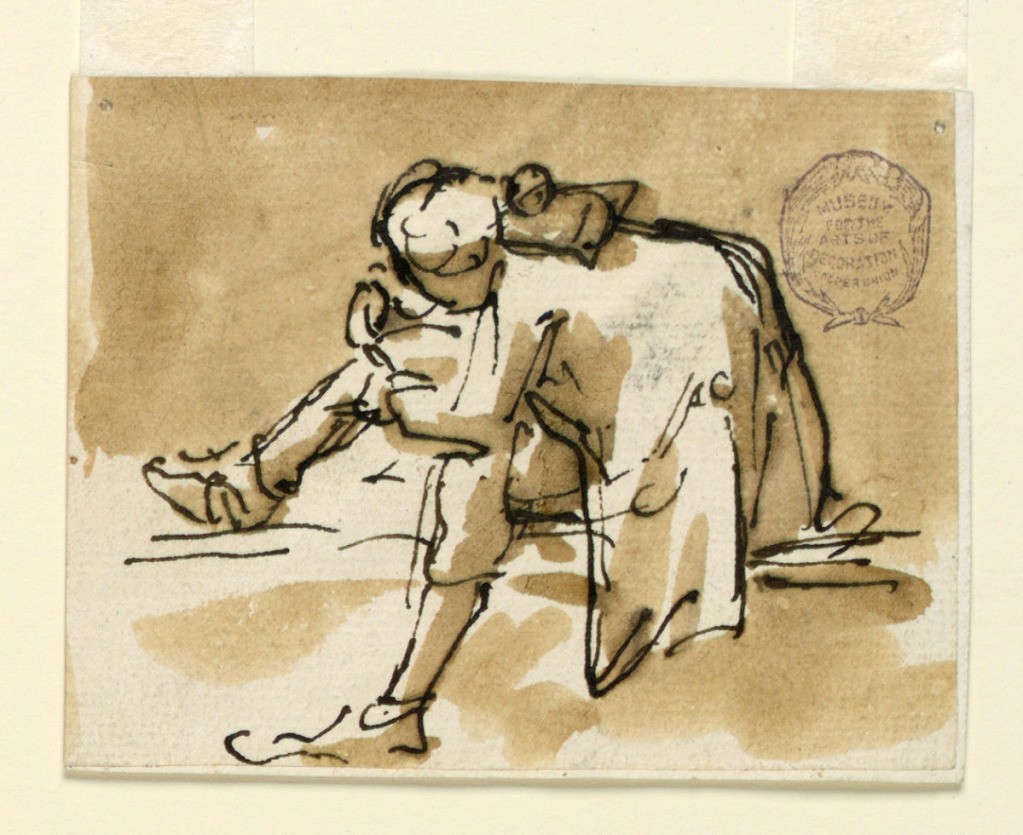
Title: Hunchback sitting on a step
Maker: Giuseppe Barberi, Italian, 1746–1809
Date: ca. 1785
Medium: Pen and brown ink, brush and brown wash, on paper
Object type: Drawing
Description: A stylishly dressed hunchback sits on a step reading a note.